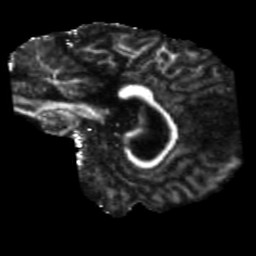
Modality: FA
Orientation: sagittal
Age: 61
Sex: male
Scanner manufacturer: siemens
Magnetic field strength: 3 T
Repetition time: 5.47 s
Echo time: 0.0854 s